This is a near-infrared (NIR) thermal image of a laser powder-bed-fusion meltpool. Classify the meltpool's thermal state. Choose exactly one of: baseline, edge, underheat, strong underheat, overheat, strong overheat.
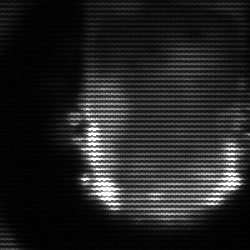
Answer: baseline